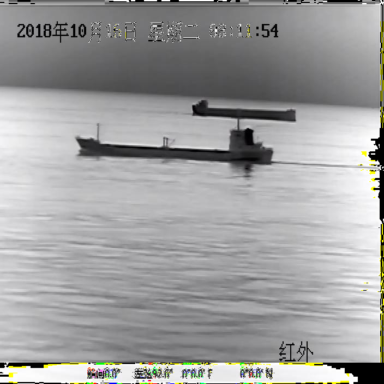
There are two liners in the infrared image.